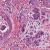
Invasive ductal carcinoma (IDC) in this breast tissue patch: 1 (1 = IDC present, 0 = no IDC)